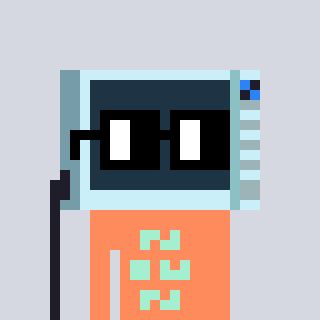
a pixel art character with square black glasses, a microwave-shaped head and a peachy-colored body on a cool background